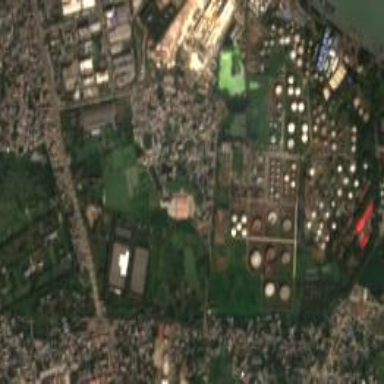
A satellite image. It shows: Industrial area with refinery.